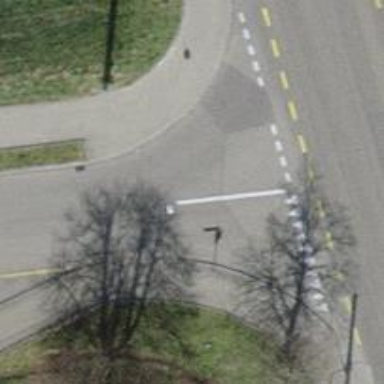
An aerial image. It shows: Unmarked crossing on asphalt footway.